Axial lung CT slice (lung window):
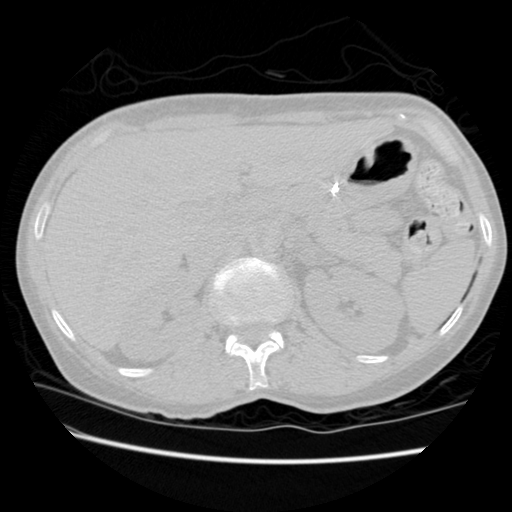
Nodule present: no